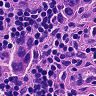
Metastatic tissue present: yes